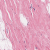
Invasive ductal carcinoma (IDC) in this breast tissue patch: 0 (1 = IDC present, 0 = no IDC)